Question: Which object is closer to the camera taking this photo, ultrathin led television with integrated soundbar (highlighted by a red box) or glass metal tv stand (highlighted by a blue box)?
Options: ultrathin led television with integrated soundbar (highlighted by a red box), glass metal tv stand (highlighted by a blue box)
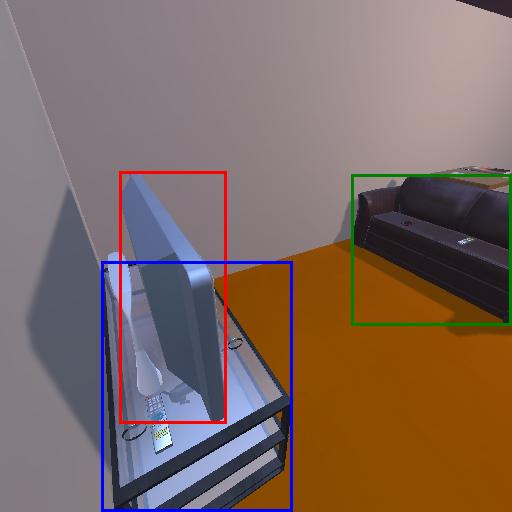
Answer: ultrathin led television with integrated soundbar (highlighted by a red box)